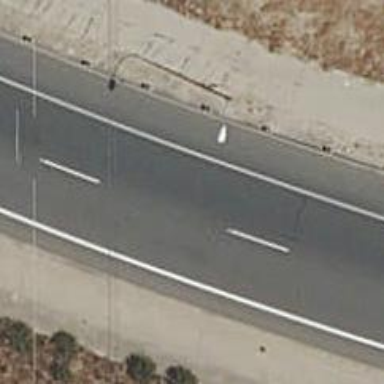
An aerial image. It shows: Asphalt motorway link.